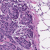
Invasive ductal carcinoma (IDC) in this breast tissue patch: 1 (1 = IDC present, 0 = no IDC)